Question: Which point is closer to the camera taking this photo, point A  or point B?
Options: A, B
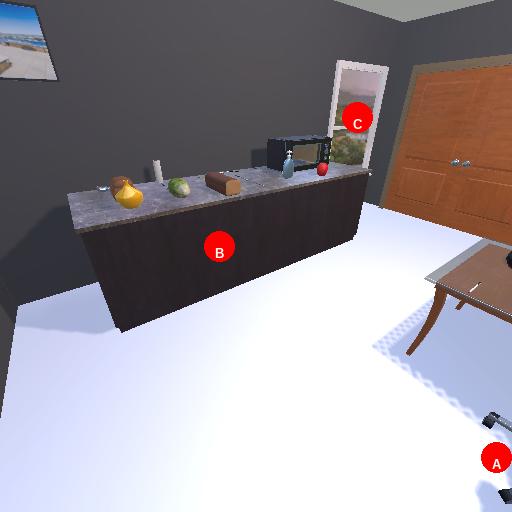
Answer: A